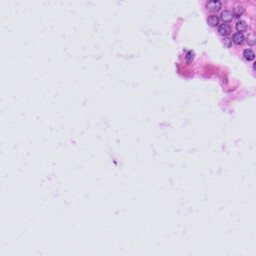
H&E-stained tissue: Prostate